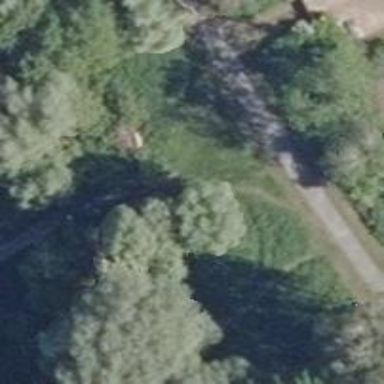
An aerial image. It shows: Path covered with grass.